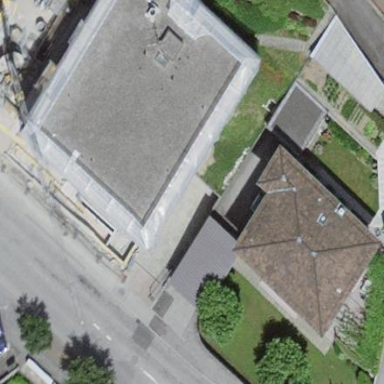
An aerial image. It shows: Bank building.